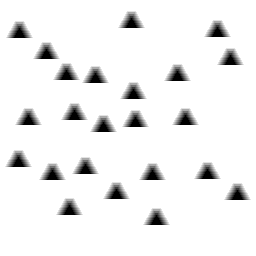
Squares: 0
Triangles: 23
Stars: 0
Total shapes: 23